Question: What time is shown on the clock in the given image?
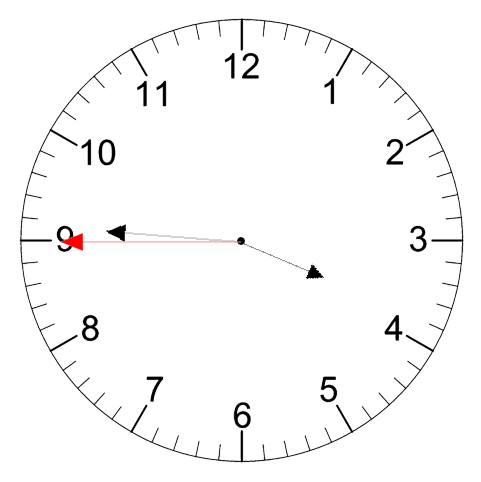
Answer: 03:45:45